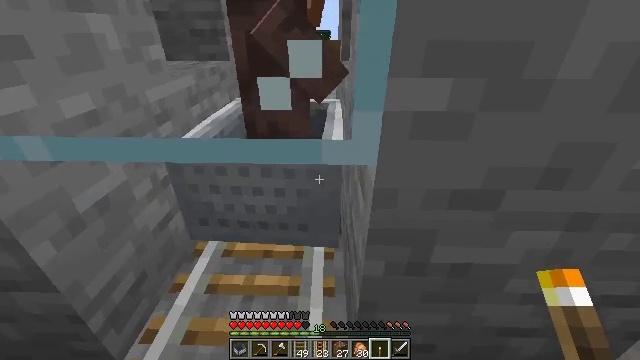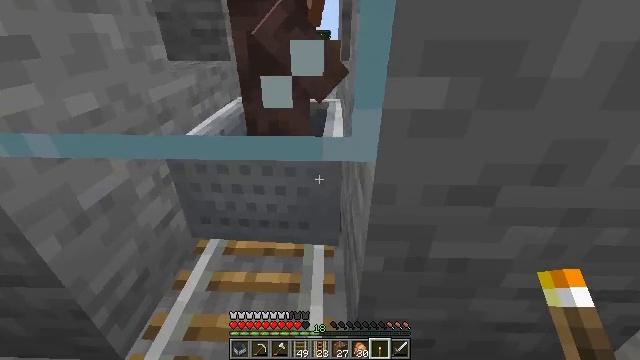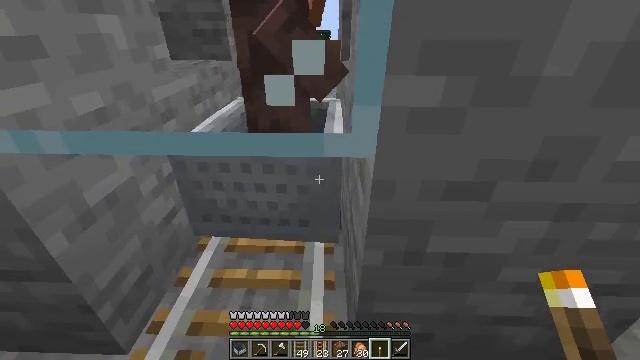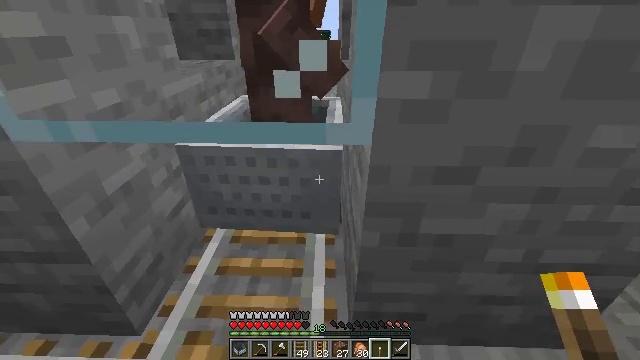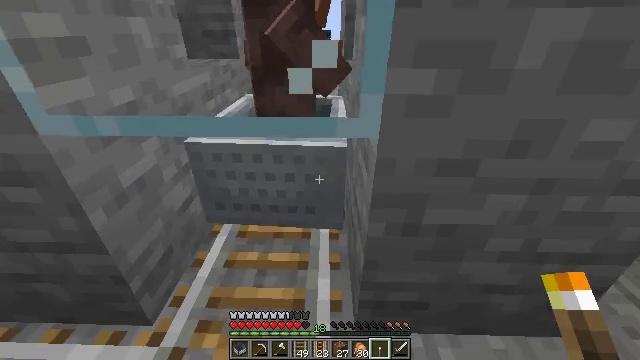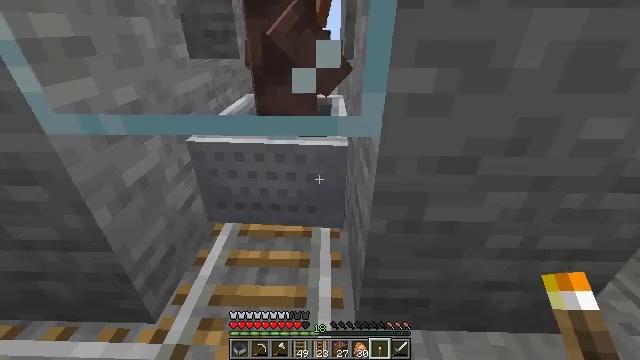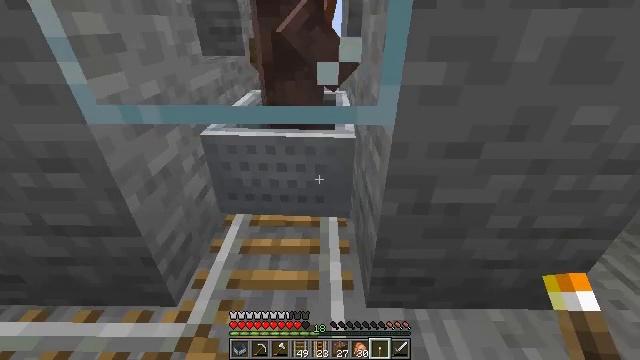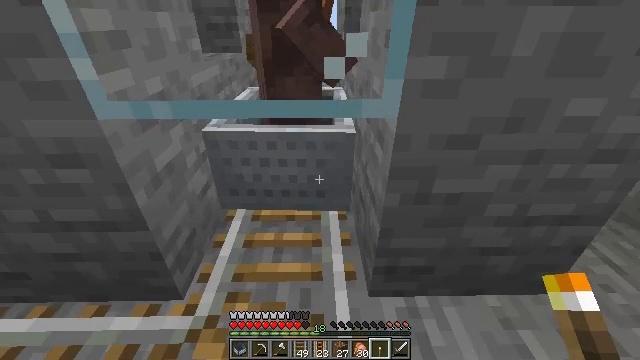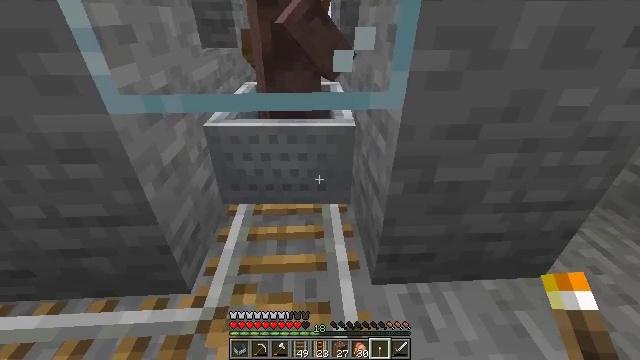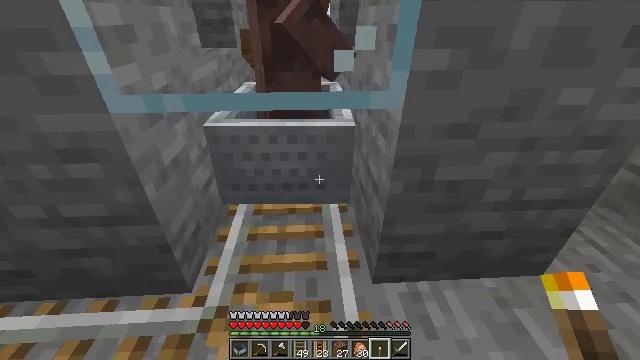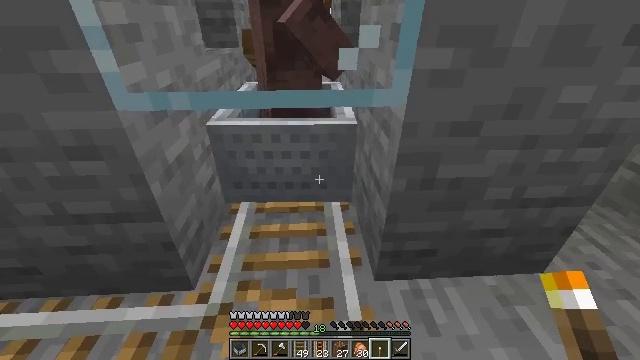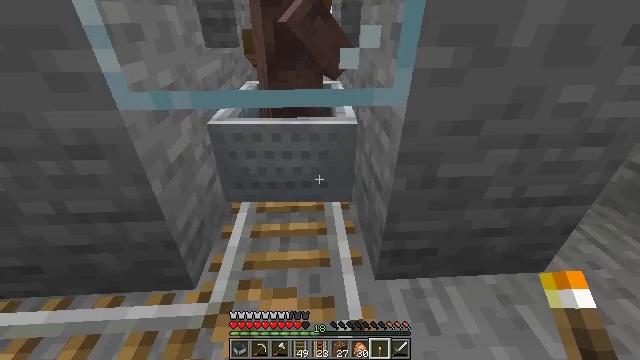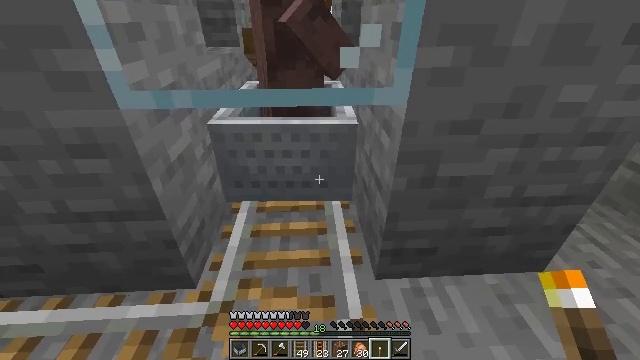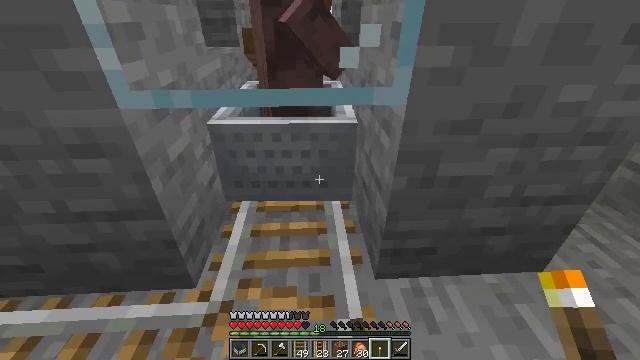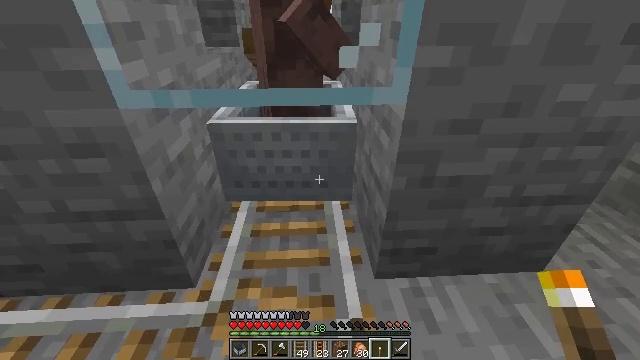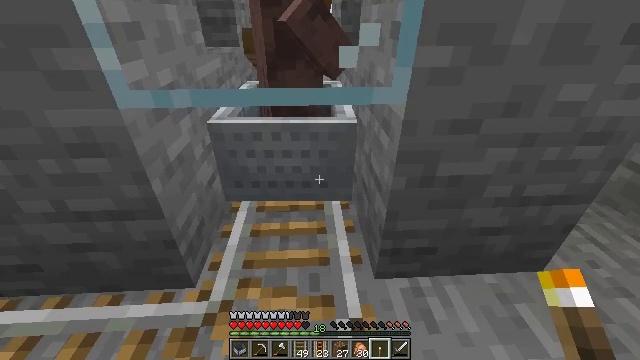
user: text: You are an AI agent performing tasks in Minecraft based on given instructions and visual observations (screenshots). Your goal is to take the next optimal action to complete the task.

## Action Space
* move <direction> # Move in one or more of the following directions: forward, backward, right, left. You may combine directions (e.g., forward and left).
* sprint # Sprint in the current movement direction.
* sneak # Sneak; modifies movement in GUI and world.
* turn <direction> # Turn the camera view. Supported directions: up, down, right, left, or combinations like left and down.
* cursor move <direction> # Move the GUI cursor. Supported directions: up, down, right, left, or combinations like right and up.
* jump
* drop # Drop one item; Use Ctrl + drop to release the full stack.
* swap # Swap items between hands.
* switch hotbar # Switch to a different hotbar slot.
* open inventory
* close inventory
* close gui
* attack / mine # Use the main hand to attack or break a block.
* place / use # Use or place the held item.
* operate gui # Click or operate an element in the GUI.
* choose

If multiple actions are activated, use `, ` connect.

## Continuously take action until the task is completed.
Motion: motion action
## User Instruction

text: Collect rails for building a railway.
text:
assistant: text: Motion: move back, sneak
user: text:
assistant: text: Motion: move back, sneak
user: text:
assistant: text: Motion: move back, sneak
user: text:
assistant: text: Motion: move back and move left, sneak
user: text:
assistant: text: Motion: move back and move left, sneak
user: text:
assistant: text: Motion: move back and move left, sneak
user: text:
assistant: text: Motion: move left, sneak, turn right
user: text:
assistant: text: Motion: sneak, turn right
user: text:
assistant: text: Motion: sneak
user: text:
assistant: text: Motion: sneak
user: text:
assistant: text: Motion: sneak
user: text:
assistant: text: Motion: sneak
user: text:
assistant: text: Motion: sneak
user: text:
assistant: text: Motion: sneak
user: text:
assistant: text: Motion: sneak
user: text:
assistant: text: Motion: sneak
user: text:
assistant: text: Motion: sneak
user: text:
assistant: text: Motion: sneak
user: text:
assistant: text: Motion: sneak
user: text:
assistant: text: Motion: sneak
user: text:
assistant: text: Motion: sneak
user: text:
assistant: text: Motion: sneak
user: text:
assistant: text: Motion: sneak
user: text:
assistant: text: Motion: sneak
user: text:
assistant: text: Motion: sneak
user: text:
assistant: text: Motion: sneak
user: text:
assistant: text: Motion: sneak
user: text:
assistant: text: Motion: sneak
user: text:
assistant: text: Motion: sneak
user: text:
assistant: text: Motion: sneak